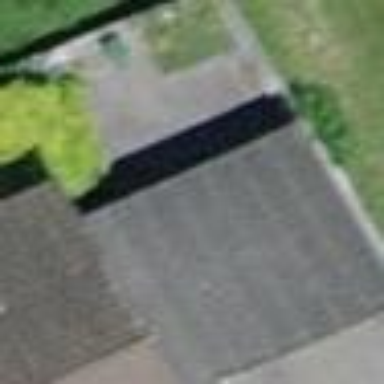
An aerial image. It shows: Garage building.